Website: walmart
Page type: payment
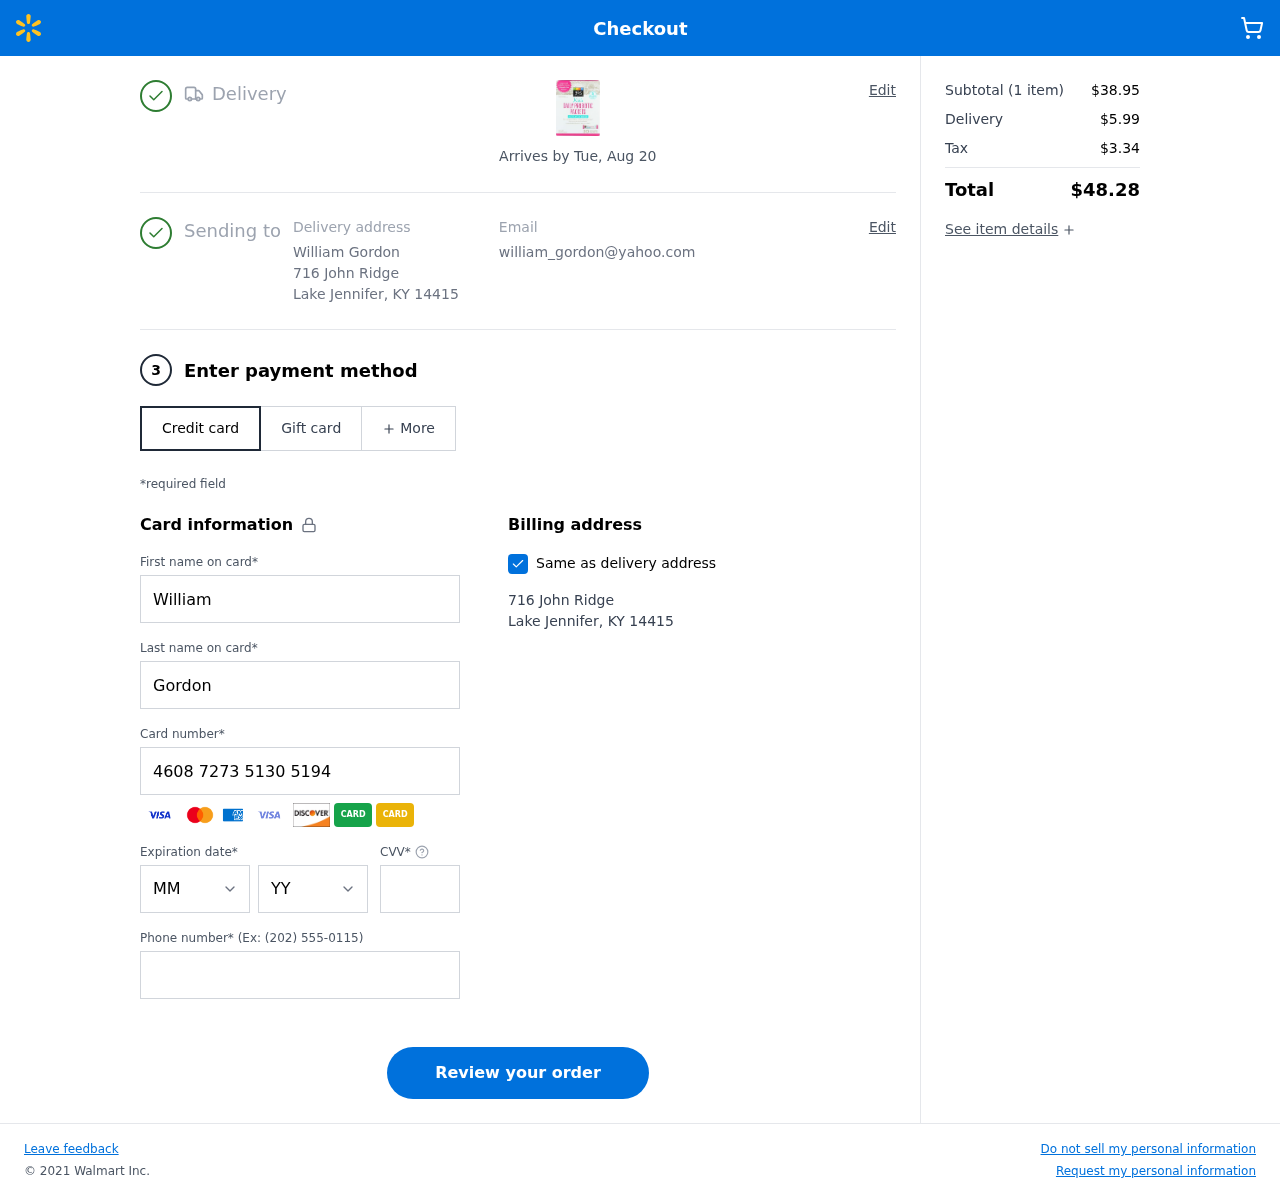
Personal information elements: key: PII_CARD_CVV
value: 116
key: PII_CARD_EXPIRY_MONTH
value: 05
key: PII_CARD_EXPIRY_YEAR
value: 28
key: PII_CARD_NUMBER
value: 4608 7273 5130 5194
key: PII_CITY
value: Lake Jennifer
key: PII_EMAIL
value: william_gordon@yahoo.com
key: PII_FIRSTNAME
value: William
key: PII_FULLNAME
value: William Gordon
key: PII_LASTNAME
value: Gordon
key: PII_PHONE
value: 7238049321
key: PII_POSTCODE
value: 14415
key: PII_STATE_ABBR
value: KY
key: PII_STREET
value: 716 John Ridge
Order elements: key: ORDER_DELIVERY_DATE
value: Arrives by Tue, Aug 20
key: ORDER_NUM_ITEMS
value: (1 item)
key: ORDER_SUBTOTAL
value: $38.95
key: ORDER_SHIPPING_COST
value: $5.99
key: ORDER_TAX
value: $3.34
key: ORDER_TOTAL
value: $48.28